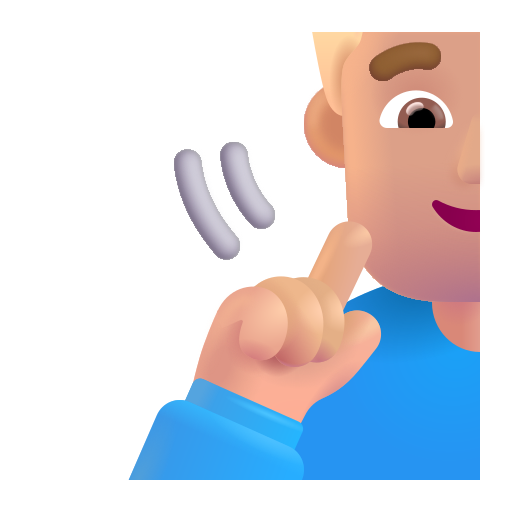
woman deaf color  light